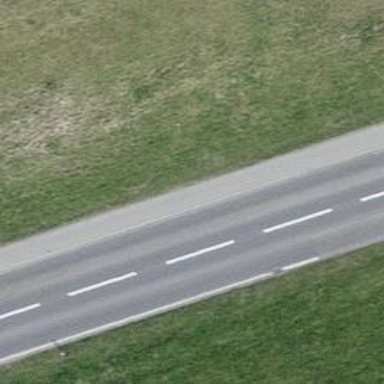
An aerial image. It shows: Secondary road.